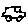
Label: car